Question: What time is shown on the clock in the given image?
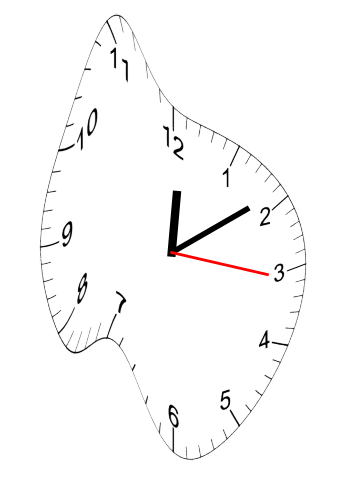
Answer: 12:09:16